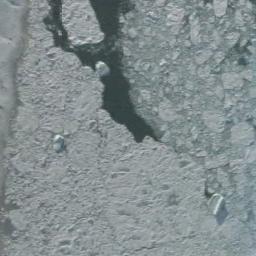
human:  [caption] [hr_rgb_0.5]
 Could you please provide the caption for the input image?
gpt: The sea is surrounded by sea ice .

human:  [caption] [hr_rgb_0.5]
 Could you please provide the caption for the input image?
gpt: There are sea ice on the ice sheet .

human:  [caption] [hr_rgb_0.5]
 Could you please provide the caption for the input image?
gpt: Countless ice cubes of various sizes are tightly connected into a large piece floating on the deep blue sea and covering the sea .

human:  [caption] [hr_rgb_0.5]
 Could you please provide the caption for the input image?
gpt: There are many ice on the light green sea .

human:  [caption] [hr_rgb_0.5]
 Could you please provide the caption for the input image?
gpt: A lot of sea ice of different sizes floats in the deep blue sea .